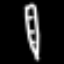
Label: pencil